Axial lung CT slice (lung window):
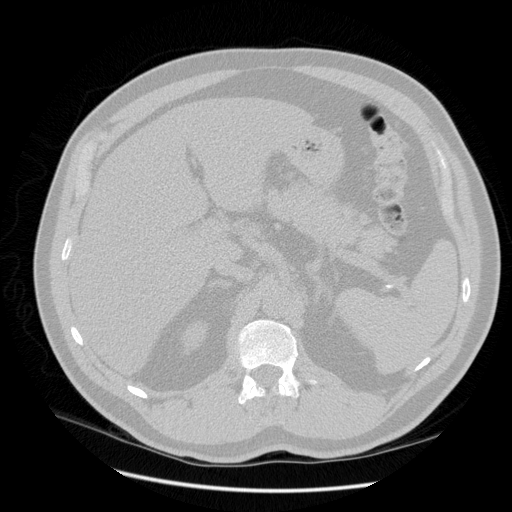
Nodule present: no